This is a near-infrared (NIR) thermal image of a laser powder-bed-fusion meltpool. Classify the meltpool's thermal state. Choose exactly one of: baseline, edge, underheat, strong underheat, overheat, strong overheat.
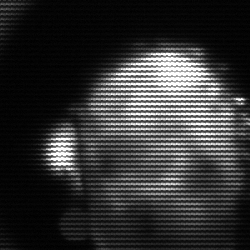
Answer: baseline